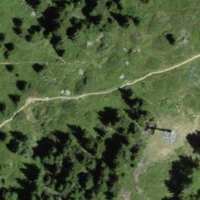
EUNIS habitat code: 26
Species observed at this site:
Arnica montana
Chamaenerion angustifolium